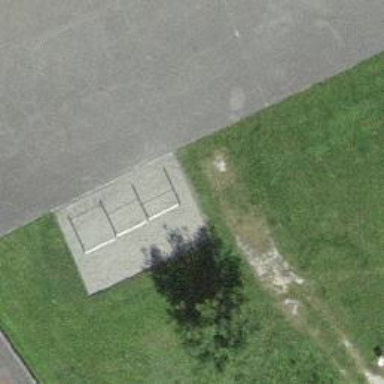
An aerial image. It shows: Playground featuring climbing frame.